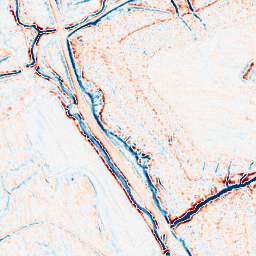
Category: edge_preserving
Decomposition family: bilateral
Decomposition parameters: d: 9
sigma_color: 50
sigma_space: 50
Upsampling method: sinc_hamming
Upsampling parameters: scale: 8
kernel_size: 16
Upsampling scale: 8